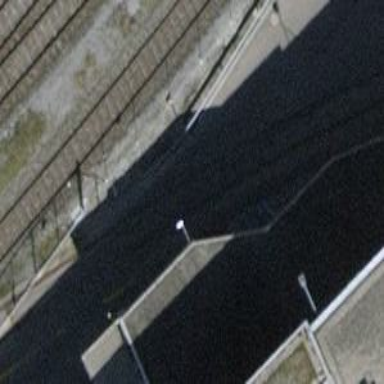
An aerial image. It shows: Guard rail as barrier.